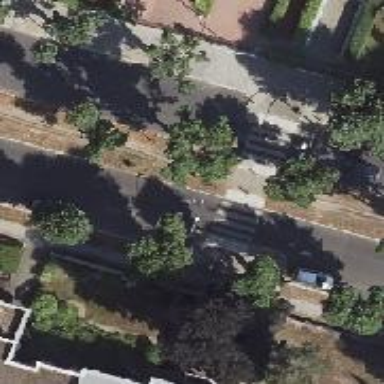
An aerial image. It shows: Marked zebra crossing on the road.